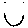
Label: smiley face